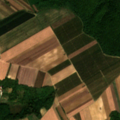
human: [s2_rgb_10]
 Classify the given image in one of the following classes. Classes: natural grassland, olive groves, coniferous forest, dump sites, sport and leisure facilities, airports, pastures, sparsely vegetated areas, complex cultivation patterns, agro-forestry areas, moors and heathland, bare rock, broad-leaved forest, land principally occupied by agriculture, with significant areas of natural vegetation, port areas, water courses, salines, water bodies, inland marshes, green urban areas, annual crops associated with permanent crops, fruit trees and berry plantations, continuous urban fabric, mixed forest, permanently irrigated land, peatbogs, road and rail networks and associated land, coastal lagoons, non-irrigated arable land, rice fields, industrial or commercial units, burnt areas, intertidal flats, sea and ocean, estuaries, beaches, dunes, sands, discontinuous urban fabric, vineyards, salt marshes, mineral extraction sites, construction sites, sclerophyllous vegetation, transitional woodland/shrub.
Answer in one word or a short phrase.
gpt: non-irrigated arable land, complex cultivation patterns, land principally occupied by agriculture, with significant areas of natural vegetation, broad-leaved forest